Field crop: maize
Growth stage: 2
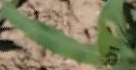
Species: maize